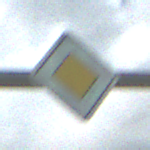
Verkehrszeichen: Vorfahrtsstrasse
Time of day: Midday
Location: Outdoor (Nature)
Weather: PartlyCloudy
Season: NotSpecified
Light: Natural